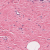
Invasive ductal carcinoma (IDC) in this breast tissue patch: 0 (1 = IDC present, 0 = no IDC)